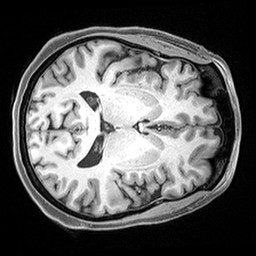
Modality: T1w
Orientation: axial
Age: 56
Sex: female
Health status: healthy
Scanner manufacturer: siemens
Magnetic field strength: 3 T
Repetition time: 2.4 s
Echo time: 0.00217 s